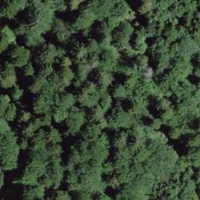
EUNIS habitat code: 41
Species observed at this site:
Ilex aquifolium